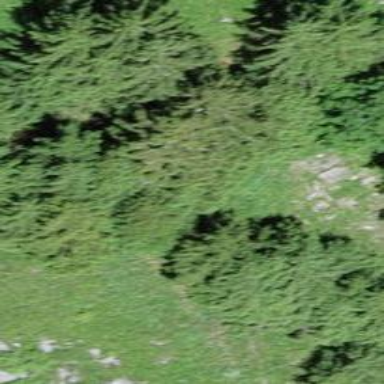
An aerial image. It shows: Forest area.